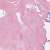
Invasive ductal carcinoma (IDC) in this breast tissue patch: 0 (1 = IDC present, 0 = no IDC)